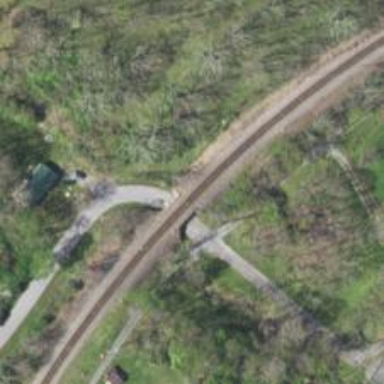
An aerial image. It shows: Railway bridge.